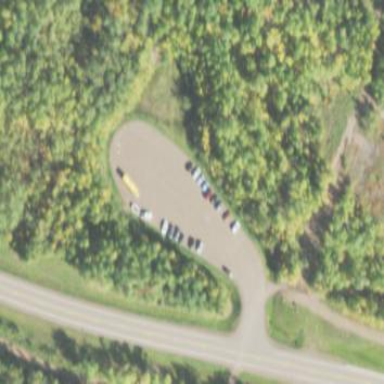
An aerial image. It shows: Gravel parking area designated for trailhead access.